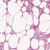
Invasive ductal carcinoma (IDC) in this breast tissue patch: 0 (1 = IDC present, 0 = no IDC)